Question: I'm building an Android Studio app in which data can be added to a SQLite database. When I want to output the data to a page it only shows the last result in the database (it overrides). How can i prevent this from happening and output all the data?
Here's my code:
'''
public void viewAll() {
Cursor res = myDb.getAllData();
if (res.getCount() == 0) {
// show error
System.out.println("No Data Found");
return;
}
while (res.moveToNext()) {
System.out.println("Id: " + res.getString(0) + "
");
System.out.println("Title: " + res.getString(1) + "
");
System.out.println("Description: " + res.getString(2) + "
");
System.out.println("Location: " + res.getString(4) + "
");
TextView textViewID = (TextView) findViewById(R.id.textViewID);
textViewID.setText("Id: " + res.getString(0) + "
");
TextView textViewName = (TextView) findViewById(R.id.textViewName);
textViewName.setText("Name: " + res.getString(1) + "
");
TextView textViewDescription = (TextView) findViewById(R.id.textViewDescription);
textViewDescription.setText("Description: " + res.getString(2) + "
");
TextView textViewLocation = (TextView) findViewById(R.id.textViewLocation);
textViewLocation.setText("Location: " + res.getString(4) + "
");
}
// show all the data
}
'''
The expected results were all the data from the database but it only output the last entry.

'''
package com.example.triptracker;
import android.content.Intent;
import android.database.Cursor;
import android.support.annotation.NonNull;
import android.support.design.widget.BottomNavigationView;
import android.support.v7.app.AlertDialog;
import android.support.v7.app.AppCompatActivity;
import android.os.Bundle;
import android.view.MenuItem;
import android.view.View;
import android.widget.Button;
import android.widget.EditText;
import android.widget.TextView;
import android.widget.ListView;
import android.widget.SimpleCursorAdapter;
public class MomentsActivity extends AppCompatActivity {
private TextView mTextMessage;
private BottomNavigationView.OnNavigationItemSelectedListener mOnNavigationItemSelectedListener
= new BottomNavigationView.OnNavigationItemSelectedListener() {
@Override
public boolean onNavigationItemSelected(@NonNull MenuItem item) {
switch (item.getItemId()) {
case R.id.navigation_moments:
Intent intent = new Intent(MomentsActivity.this, MomentsActivity.class);
intent.addFlags(Intent.FLAG_ACTIVITY_NO_ANIMATION);
startActivity(intent);
break;
case R.id.navigation_addmoment:
Intent intent2 = new Intent(MomentsActivity.this, AddMomentActivity.class);
intent2.addFlags(Intent.FLAG_ACTIVITY_NO_ANIMATION);
startActivity(intent2);
break;
}
return false;
}
};
@Override
protected void onCreate(Bundle savedInstanceState) {
super.onCreate(savedInstanceState);
myDb = new DatabaseHelper(this);
setContentView(R.layout.activity_moments);
BottomNavigationView navigation = (BottomNavigationView) findViewById(R.id.navigation);
navigation.setOnNavigationItemSelectedListener(mOnNavigationItemSelectedListener);
mList = this.findViewById(R.id.my_listview);
manageListView();
}
DatabaseHelper myDb;
EditText editTitle, editDescription, editLocation;
Button btnAddData;
Button btnViewAll;
SimpleCursorAdapter mSCA; //Adapts/Handles the data for the listview
ListView mList;
Cursor mCsr;
int[] item_layout_ids_for_list = new int[]{
R.id.textview_id,
R.id.textview_name,
R.id.textview_description,
R.id.textview_location
};
String[] columns_to_list = new String[]{
DatabaseHelper.COL_1,
DatabaseHelper.COL_2,
DatabaseHelper.COL_3,
DatabaseHelper.COL_4
};
private void manageListView() {
mCsr = myDb.getAllData();
if (mSCA == null) {
// Builds the Adapter for the List
mSCA = new SimpleCursorAdapter(
this,
R.layout.mylistview_item, mCsr,
columns_to_list,
item_layout_ids_for_list,
0
);
mList.setAdapter(mSCA); // Ties the Adapter to the ListView
} else {
mSCA.swapCursor(mCsr); // Refresh the List
}
}
@Override
protected void onDestroy() {
super.onDestroy();
mCsr.close();
}
@Override
protected void onResume() {
super.onResume();
manageListView();
}
'''
}
'''
package com.example.triptracker;
import android.content.ContentValues;
import android.content.Context;
import android.database.Cursor;
import android.database.sqlite.SQLiteDatabase;
import android.database.sqlite.SQLiteOpenHelper;
public class DatabaseHelper extends SQLiteOpenHelper {
public static final String DATABASE_NAME = "triptracker.db";
public static final String TABLE_NAME = "trip_table";
public static final String COL_1 = "trip_id";
public static final String COL_2 = "trip_title";
public static final String COL_3 = "trip_description";
public static final String COL_4 = "trip_image";
public static final String COL_5 = "trip_location";
public DatabaseHelper(Context context) {
super(context, DATABASE_NAME, null, 1);
}
@Override
public void onCreate(SQLiteDatabase db) {
db.execSQL("create table " + TABLE_NAME + " (" + COL_1 + " INTEGER PRIMARY KEY AUTOINCREMENT, " + COL_2 + " TEXT, " + COL_3 + " TEXT, " + COL_4 + " TEXT, " + COL_5 + " TEXT)");
}
@Override
public void onUpgrade(SQLiteDatabase db, int oldVersion, int newVersion) {
db.execSQL("drop table if exists " + TABLE_NAME);
onCreate(db);
}
// TODO: Add image functionality.
public boolean insertData(String title, String description, String location) {
SQLiteDatabase db = this.getWritableDatabase();
ContentValues contentValues = new ContentValues();
contentValues.put(COL_2, title);
contentValues.put(COL_3, description);
// contentValues.put(COL_4, image);
contentValues.put(COL_5, location);
long result = db.insert(TABLE_NAME, null, contentValues);
if (result == -1)
return false;
else
return true;
}
public Cursor getAllData() {
SQLiteDatabase db = this.getWritableDatabase();
Cursor res = db.rawQuery("select * from " + TABLE_NAME, null);
return res;
}
'''
}
'''
2019-05-09 14:23:47.959 21253-21253/com.example.triptracker E/AndroidRuntime: FATAL EXCEPTION: main
Process: com.example.triptracker, PID: 21253
java.lang.RuntimeException: Unable to start activity ComponentInfo{com.example.triptracker/com.example.triptracker.MomentsActivity}: java.lang.IllegalArgumentException: column '_id' does not exist. Available columns: [trip_id, trip_title, trip_description, trip_image, trip_location]
at android.app.ActivityThread.performLaunchActivity(ActivityThread.java:2913)
at android.app.ActivityThread.handleLaunchActivity(ActivityThread.java:3048)
at android.app.servertransaction.LaunchActivityItem.execute(LaunchActivityItem.java:78)
at android.app.servertransaction.TransactionExecutor.executeCallbacks(TransactionExecutor.java:108)
at android.app.servertransaction.TransactionExecutor.execute(TransactionExecutor.java:68)
at android.app.ActivityThread$H.handleMessage(ActivityThread.java:1808)
at android.os.Handler.dispatchMessage(Handler.java:106)
at android.os.Looper.loop(Looper.java:193)
at android.app.ActivityThread.main(ActivityThread.java:6669)
at java.lang.reflect.Method.invoke(Native Method)
at com.android.internal.os.RuntimeInit$MethodAndArgsCaller.run(RuntimeInit.java:493)
at com.android.internal.os.ZygoteInit.main(ZygoteInit.java:858)
Caused by: java.lang.IllegalArgumentException: column '_id' does not exist. Available columns: [trip_id, trip_title, trip_description, trip_image, trip_location]
at android.database.AbstractCursor.getColumnIndexOrThrow(AbstractCursor.java:340)
at android.widget.CursorAdapter.init(CursorAdapter.java:180)
at android.widget.CursorAdapter.<init>(CursorAdapter.java:157)
at android.widget.ResourceCursorAdapter.<init>(ResourceCursorAdapter.java:96)
at android.widget.SimpleCursorAdapter.<init>(SimpleCursorAdapter.java:104)
at com.example.triptracker.MomentsActivity.manageListView(MomentsActivity.java:81)
at com.example.triptracker.MomentsActivity.onCreate(MomentsActivity.java:52)
at android.app.Activity.performCreate(Activity.java:7136)
at android.app.Activity.performCreate(Activity.java:7127)
at android.app.Instrumentation.callActivityOnCreate(Instrumentation.java:1271)
at android.app.ActivityThread.performLaunchActivity(ActivityThread.java:2893)
at android.app.ActivityThread.handleLaunchActivity(ActivityThread.java:3048)
at android.app.servertransaction.LaunchActivityItem.execute(LaunchActivityItem.java:78)
at android.app.servertransaction.TransactionExecutor.executeCallbacks(TransactionExecutor.java:108)
at android.app.servertransaction.TransactionExecutor.execute(TransactionExecutor.java:68)
at android.app.ActivityThread$H.handleMessage(ActivityThread.java:1808)
at android.os.Handler.dispatchMessage(Handler.java:106)
at android.os.Looper.loop(Looper.java:193)
at android.app.ActivityThread.main(ActivityThread.java:6669)
at java.lang.reflect.Method.invoke(Native Method)
at com.android.internal.os.RuntimeInit$MethodAndArgsCaller.run(RuntimeInit.java:493)
at com.android.internal.os.ZygoteInit.main(ZygoteInit.java:858)
2019-05-09 14:23:47.983 21253-21253/com.example.triptracker I/Process: Sending signal. PID: 21253 SIG: 9
'''
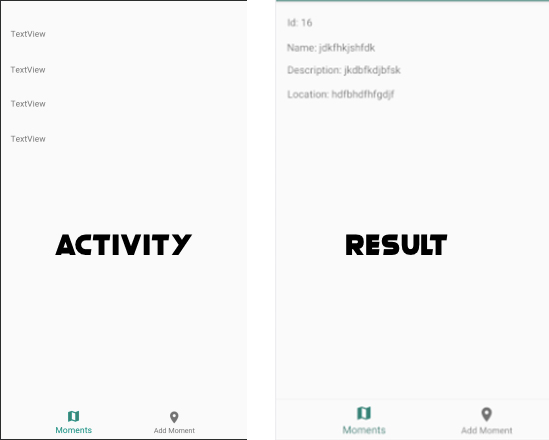
Answer: The reason is that for each iteration of the loop you set the values of the TextViews to the values for that iteration, as such you will only likely see the last row.
You could use :-
'''
public void viewAll() {
Cursor res = myDb.getAllData();
if (res.getCount() == 0) {
// show error
System.out.println("No Data Found");
return;
}
TextView textViewID = (TextView) findViewById(R.id.textViewID);
textViewID.setText("");
TextView textViewName = (TextView) findViewById(R.id.textViewName);
textViewName.setText("");
TextView textViewDescription = (TextView) findViewById(R.id.textViewDescription);
textViewDescription.setText("");
TextView textViewLocation = (TextView) findViewById(R.id.textViewLocation);
textViewLocation.setText("");
while (res.moveToNext()) {
System.out.println("Id: " + res.getString(0) + "
");
System.out.println("Title: " + res.getString(1) + "
");
System.out.println("Description: " + res.getString(2) + "
");
System.out.println("Location: " + res.getString(4) + "
");
textViewId.setText(textViewID.getText().toString()+res.getString(0) + "
");
textViewName.setText(textViewName.getText().toString()+"Name: " + res.getString(1) + "
");
textViewDescription.setText(textViewDescription.getText().toString() + "Description: " + res.getString(2) + "
");
textViewLocation.setText(textViewLocation.getText().toString() + "Location: " + res.getString(4) + "
");
}
}
'''
Or even better as
- String concatenation in a loop is inefficient
- This also only appends a new line character after the first.
:-
'''
public void viewAll() {
Cursor res = myDb.getAllData();
if (res.getCount() == 0) {
// show error
System.out.println("No Data Found");
return;
}
StringBuilder idsb = new StringBuilder();
StringBuilder namesb = new StringBuilder();
StringBuilder descsb = new StringBuilder();
StringBuilder locsb = new StringBuilder();
String endofline = "";
TextView textViewID = (TextView) findViewById(R.id.textViewID);
TextView textViewName = (TextView) findViewById(R.id.textViewName);
TextView textViewDescription = (TextView) findViewById(R.id.textViewDescription);
TextView textViewLocation = (TextView) findViewById(R.id.textViewLocation);
while (res.moveToNext()) {
System.out.println("Id: " + res.getString(0) + "
");
System.out.println("Title: " + res.getString(1) + "
");
System.out.println("Description: " + res.getString(2) + "
");
System.out.println("Location: " + res.getString(4) + "
");
idsb.append("Id: ").append(res.getString(0)).append(endofline);
namesb.append("Name: ").append(res.getString(1)).append(endofline);
descsb.append("Description: ").append(res.getString(2)).append(endofline);
locsb.append("Location: ").append(res.getString(4)).append(endofline);
if (endofline.length() == 0) {
endofline = "
";
}
}
textViewId.setText(idsb.toString());
textViewName.setText(namesb.toString());
textViewDescription.setText(descsb.toString());
textViewLocation.setText(locsb.toString());
}
'''
However, you probably want to use a ListView or a RecyclerView.
# Additional - Use a ListView
This example uses a CursorAdapter which make life very easy BUT they require that a column named specifically exists (id will not do). You may have to change you table so that the column is named (you can use the constant BaseColumns._ID as is used in the DBHelper below). There are other ways such as createing an _id column in the SELECT (query) e.g. 'SELECT rowid AS _id,* FROM the_table'.
In the activity's layout add (replace the textviews for id/name/description/location) a ListView making sure you give it an id e.g. :-
'''
<ListView
android:id="@+id/my_listview"
android:layout_width="wrap_content"
android:layout_height="wrap_content">
</ListView>
'''
Create a new layout , this will have 4 textviews e.g.
'''
<?xml version="1.0" encoding="utf-8"?>
<LinearLayout xmlns:android="http://schemas.android.com/apk/res/android"
android:orientation="vertical"
android:layout_width="wrap_content"
android:layout_height="wrap_content">
<TextView
android:id="@+id/textview_id"
android:layout_width="wrap_content"
android:layout_height="wrap_content" />
<TextView
android:id="@+id/textview_name"
android:layout_width="wrap_content"
android:layout_height="wrap_content" />
<TextView
android:id="@+id/textview_description"
android:layout_width="wrap_content"
android:layout_height="wrap_content" />
<TextView
android:id="@+id/textview_location"
android:layout_width="wrap_content"
android:layout_height="wrap_content" />
</LinearLayout>
'''
-
Add the following class variables :-
'''
SimpleCursorAdapter mSCA; //Adapts/Handles the data for the listview
ListView mList;
Cursor mCsr;
'''
Add the following int array as a class variable :-
'''
int[] item_layout_ids_for_list = new int[]{
R.id.textview_id,
R.id.textview_name,
R.id.textview_description,
R.id.textview_location
};
'''
-
Similarily add a String array for the column names from which the data is to be retrieved; BUT NOTE you will/may have to change the column names (the following uses CONSTANTS defined in the Database Helper (it is suggested to define such constants and always use the constants rather then hard code the names)) e.g. :-
'''
String[] columns_to_list = new String[]{
DBHelper.COL_MYTABLE_ID,
DBHelper.COl_MYTABLE_NAME,
DBHelper.COL_MYTABLE_DESCRIPTION,
DBHelper.COl_MYTABLE_LOCATION
};
'''
Add the following method to the activity :-
'''
private void manageListView() {
mCsr = myDb.getAllData();
if (mSCA == null) {
// Builds the Adapter for the List
mSCA = new SimpleCursorAdapter(
this,
R.layout.mylistview_item, mCsr,
columns_to_list,
item_layout_ids_for_list,
0
);
mList.setAdapter(mSCA); // Ties the Adapter to the ListView
} else {
mSCA.swapCursor(mCsr); // Refresh the List
}
}
'''
-
Add the following lines to the activity's onCreate method :-
'''
mList = this.findViewById(R.id.my_listview);
myDb = new DBHelper(this); //<<<<<<<<<< SHOULD ALREADY HAVE SOMETHING LIKE THIS LEAVE AS IT IS
manageListView();
'''
Override the onResume and onDestroy methods of your activity using :-
'''
@Override
protected void onDestroy() {
super.onDestroy();
mCsr.close();
}
@Override
protected void onResume() {
super.onResume();
manageListView();
}
'''
- - 'onDestroy'- - 'onResume''manageListView()'
The activity I used to test this is :-
'''
public class MainActivity extends AppCompatActivity {
DBHelper myDb;
SimpleCursorAdapter mSCA; //Adapts/Handles the data for the listview
ListView mList;
Cursor mCsr;
String[] columns_to_list = new String[]{
DBHelper.COL_MYTABLE_ID,
DBHelper.COl_MYTABLE_NAME,
DBHelper.COL_MYTABLE_DESCRIPTION,
DBHelper.COl_MYTABLE_LOCATION
};
int[] item_layout_ids_for_list = new int[]{
R.id.textview_id,
R.id.textview_name,
R.id.textview_description,
R.id.textview_location
};
@Override
protected void onCreate(Bundle savedInstanceState) {
super.onCreate(savedInstanceState);
setContentView(R.layout.activity_main);
mList = this.findViewById(R.id.my_listview);
myDb = new DBHelper(this);
forTestingAddSomeData();
manageListView();
}
private void manageListView() {
mCsr = myDb.getAllData();
if (mSCA == null) {
// Builds the Adapter for the List
mSCA = new SimpleCursorAdapter(
this,
R.layout.mylistview_item, mCsr,
columns_to_list,
item_layout_ids_for_list,
0
);
mList.setAdapter(mSCA); // Ties the Adapter to the ListView
} else {
mSCA.swapCursor(mCsr); // Refresh the List
}
}
private void forTestingAddSomeData() {
if(DatabaseUtils.queryNumEntries(myDb.getWritableDatabase(),DBHelper.TABLE_MYTABLE) < 1) {
myDb.add("Test001","This is a test","Home");
myDb.add("Test002","For Testing","Garage");
myDb.add("Test003","Test using this","Loft");
myDb.add("Test004","Yet again for testing","Cupboard");
}
}
@Override
protected void onDestroy() {
super.onDestroy();
mCsr.close();
}
@Override
protected void onResume() {
super.onResume();
manageListView();
}
}
'''
-
In case you have problems or want to use the full code then the DBHelper class is :-
'''
public class DBHelper extends SQLiteOpenHelper {
public static final String DBNAME = "mydb";
public static final int DBVERSION = 1;
public static final String TABLE_MYTABLE = "mytable";
public static final String COL_MYTABLE_ID = BaseColumns._ID;
public static final String COl_MYTABLE_NAME = "name";
public static final String COL_MYTABLE_DESCRIPTION = "description";
public static final String COl_MYTABLE_LOCATION = "location";
SQLiteDatabase mDB;
public DBHelper(Context context) {
super(context, DBNAME, null, DBVERSION);
mDB = this.getWritableDatabase();
}
@Override
public void onCreate(SQLiteDatabase db) {
db.execSQL("CREATE TABLE IF NOT EXISTS " + TABLE_MYTABLE +
"(" +
COL_MYTABLE_ID + " INTEGER PRIMARY KEY," +
COl_MYTABLE_NAME + " TEXT, " +
COL_MYTABLE_DESCRIPTION + " TEXT, " +
COl_MYTABLE_LOCATION + " TEXT" +
")"
);
}
@Override
public void onUpgrade(SQLiteDatabase db, int oldVersion, int newVersion) {
}
public long add(String name, String description, String location) {
ContentValues cv = new ContentValues();
cv.put(COl_MYTABLE_NAME,name);
cv.put(COL_MYTABLE_DESCRIPTION,description);
cv.put(COl_MYTABLE_LOCATION,location);
return mDB.insert(TABLE_MYTABLE,null,cv);
}
public Cursor getAllData() {
return mDB.query(TABLE_MYTABLE,null,null,null,null,null,null);
}
}
'''
# Result
The result of running the above is :-
<URL>